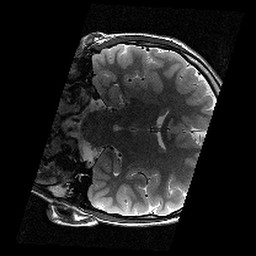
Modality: T2w
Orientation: coronal
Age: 12
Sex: male
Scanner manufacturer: siemens
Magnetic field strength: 3 T
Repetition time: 9.23 s
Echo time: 0.067 s